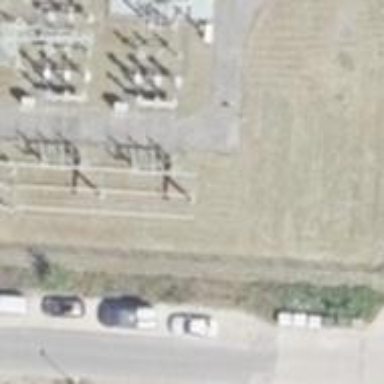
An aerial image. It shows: Power line with three cables.